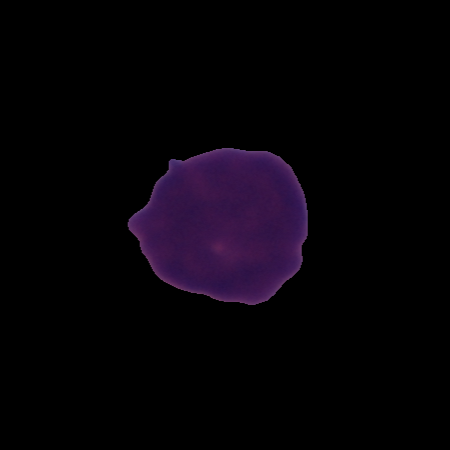
Label: cancer